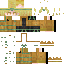
A female human skin with pale skin, wearing brown long hair dressed in a blue hoodie and brown pants, featuring a closed mouth.